Aerial crown-view tile of a tropical tree (Barro Colorado Island, Panama), acquired 20240918:
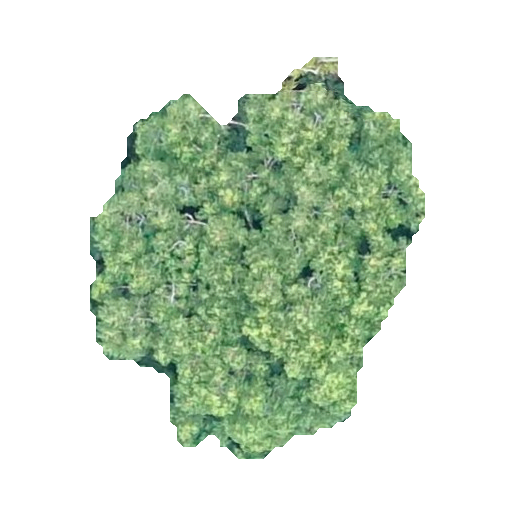
Species: Guatteria lucens
GBIF accepted scientific name: Guatteria lucens
Crown area: 143.282 m²